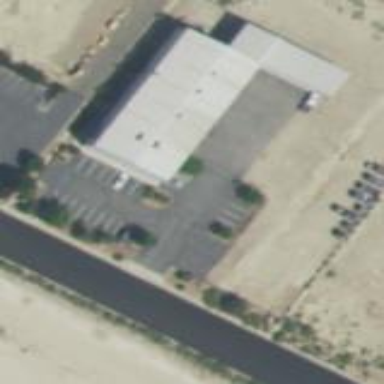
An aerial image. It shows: Commercial building.